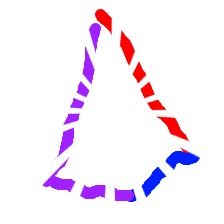
Shape: kite